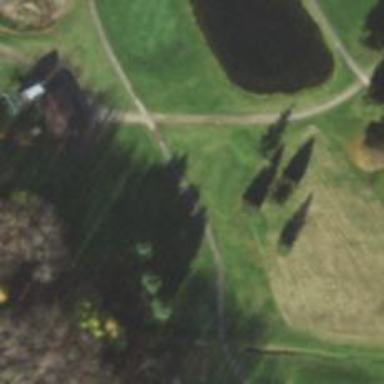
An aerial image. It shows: Path for golf carts.